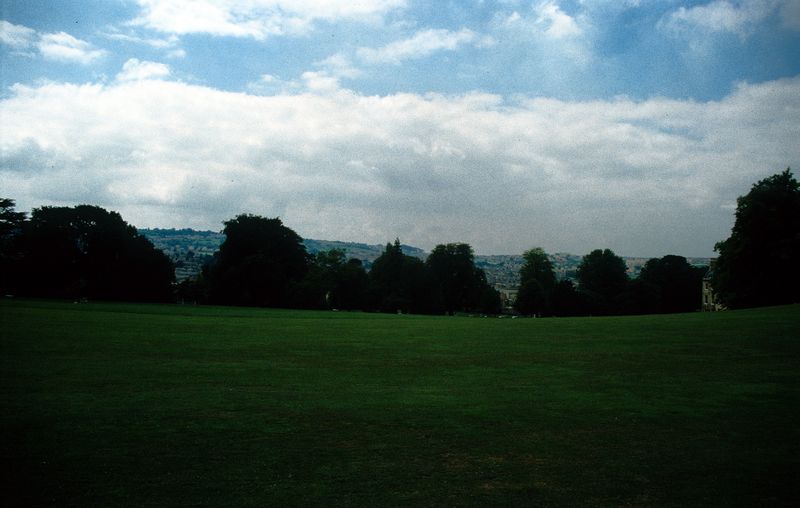
Titel: Gartenanlage, Blick nach Süden
Künstler: unbekannt
Standort: Bath
Institution: Royal Crescent
Schlagwörter: baum, berg, blau, dunkel, himmel, weiß, wolken, bäume, grün, himmerl, landschaft, stadt, braun, bunt, grau, hintergrund, licht, schwarz, anlage, ausblick, blick, gebäude, gras, haus, park, rasen, wiese, wolke, wand, dämmerung, feld, ferne, horizont, hügel, natur, weite, einsam, flach, sonne, sträucher, land, pflanzen, england, tal, wald, garten, bewölkt, aussicht, farbig, sommer, ansicht, italien, berge, fläche, leer, dorf, dunkelgrün, luft, einfach, still, silouetten, silhouetten, foto, fotografie, panorama, photographie, regen, senke, bayern, regnerisch, wolkig, trüb, photo, farbfoto, eintönig, lanschaft, sonnenstrahlen, fotographie, aufnahme, englisch, photografie, weitblick, freiraum, spielfeld, bath, unsicher, nichts, fotogragie, unterbelichtet, länderei, schönes wetter, im kontrast, befreiend, hochsteigend